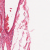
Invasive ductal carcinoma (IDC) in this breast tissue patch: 0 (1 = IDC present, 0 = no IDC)